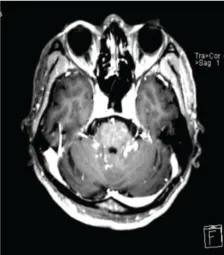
(H, I) Gd-enhanced MRI showed punctate and curvilinear enhancing lesions involving the right semi-oval center areas, the anterior and posterior angles of lateral ventricle, pons and bilateral cerebellar hemisphere in the right hemispheres of hemispheres, the anterior and posterior angles of lateral ventricles, pons and left cerebellar hemispheres, without evidence of leptomeningeal enhancement.
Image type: radiology (mri)